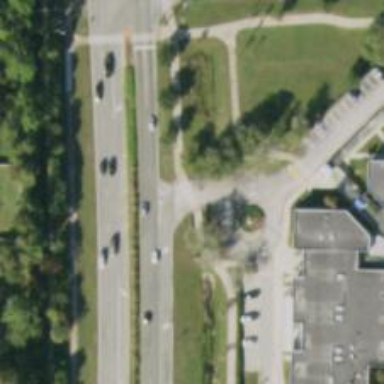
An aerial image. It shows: Asphalt path with uncontrolled crossing.